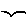
Label: bird